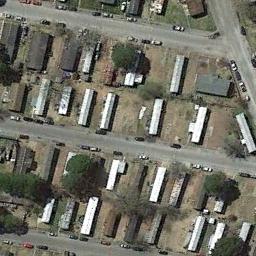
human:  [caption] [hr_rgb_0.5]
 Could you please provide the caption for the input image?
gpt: The mobile home park is on the bare land next to the road .

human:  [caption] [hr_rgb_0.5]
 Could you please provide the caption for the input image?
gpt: The mobile home park has some neatly arranged mobile homes and some roads go through the mobile home park .

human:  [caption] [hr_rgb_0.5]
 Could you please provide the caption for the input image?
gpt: Many buildings are in the mobile home park .

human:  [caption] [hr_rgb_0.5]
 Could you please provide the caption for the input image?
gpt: There are hundreds of neatly arranged mobile homes in this area .

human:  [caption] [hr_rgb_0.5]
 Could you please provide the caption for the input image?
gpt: There are many buildings on yellow lawns in the mobile home park .